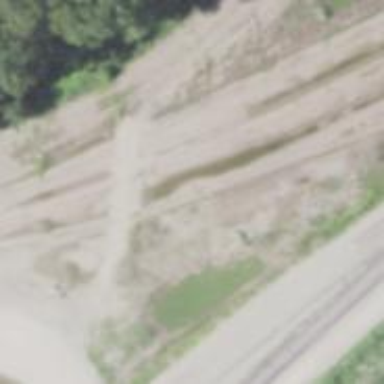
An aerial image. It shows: Siding railway track with one set of rails.